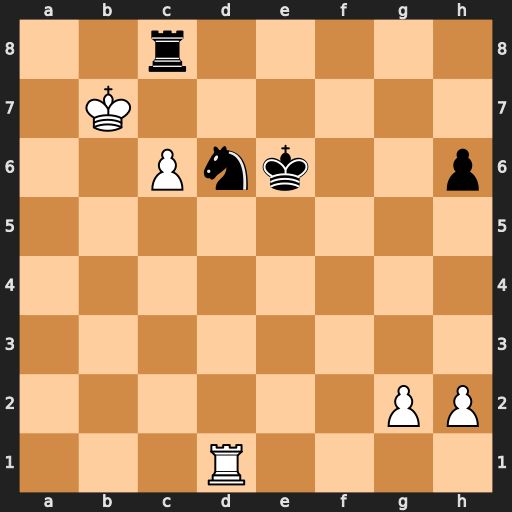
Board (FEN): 2r5/1K6/2Pnk2p/8/8/8/6PP/3R4
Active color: w
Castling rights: -
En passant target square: -
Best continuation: Rxd6+ Kxd6 Kxc8